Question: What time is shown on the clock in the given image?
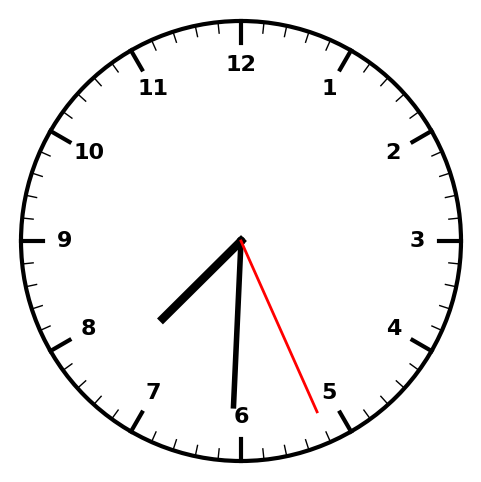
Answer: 07:30:26